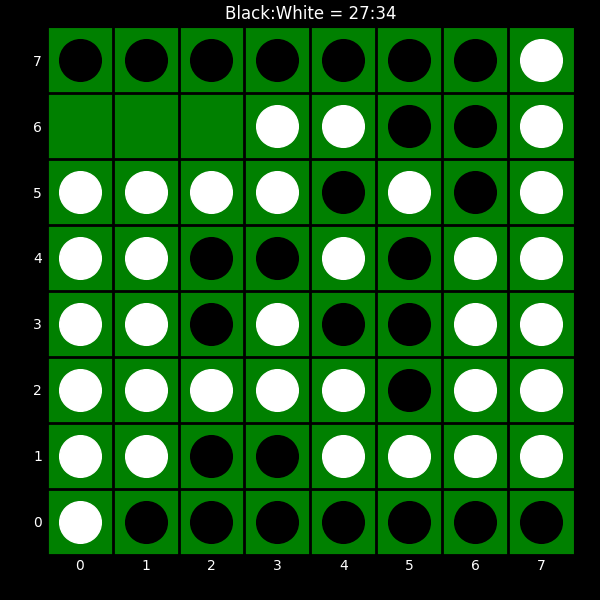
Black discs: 27
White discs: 34